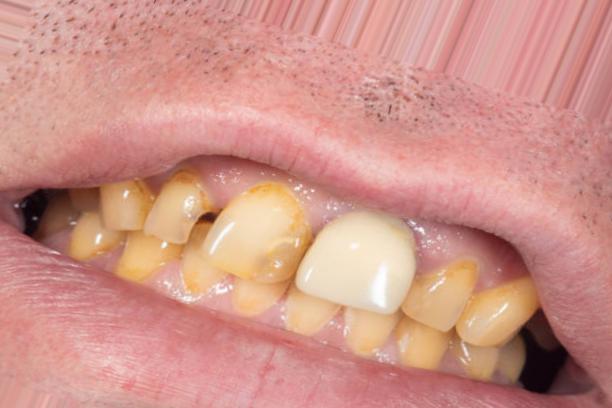
Condition: Tooth Discoloration